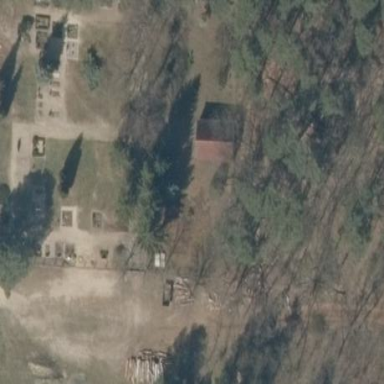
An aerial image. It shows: Cemetery.